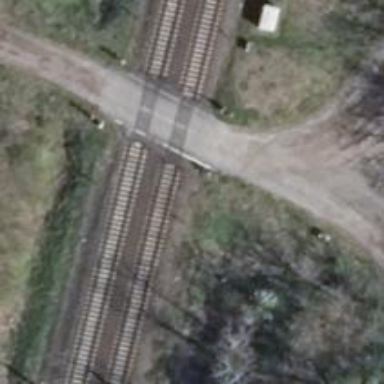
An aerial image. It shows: Railway level crossing.